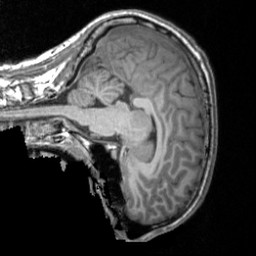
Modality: T1w
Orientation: sagittal
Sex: male
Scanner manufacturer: siemens
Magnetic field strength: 3 T
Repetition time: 1.9 s
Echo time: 0.00226 s